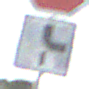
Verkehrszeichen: VerlaufVorfahrtsstrasse10
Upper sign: Stop
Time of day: MorningAfternoon
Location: Outdoor (Suburban)
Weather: PartlyCloudy
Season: NotSpecified
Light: Natural